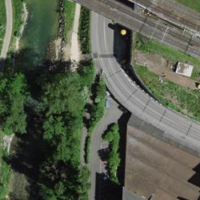
EUNIS habitat code: 54
Species observed at this site:
Cinclus cinclus